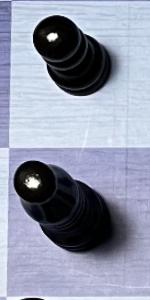
Label: Bishop_Black